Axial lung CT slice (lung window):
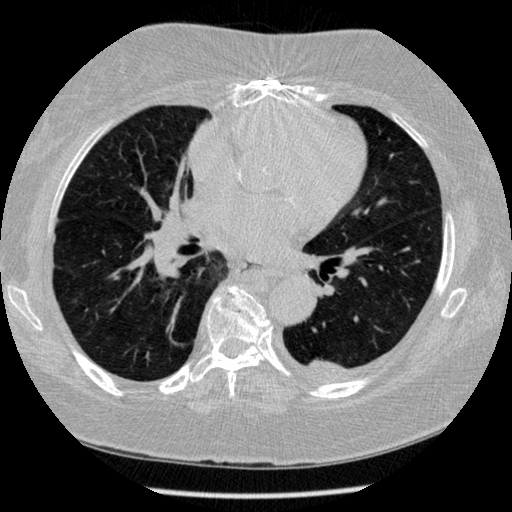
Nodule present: no